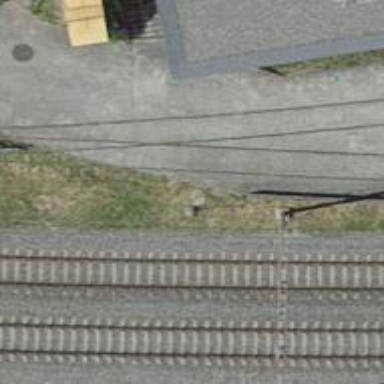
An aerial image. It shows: Single railway spur track.